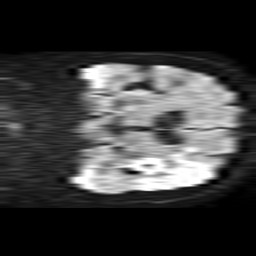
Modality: TRACE
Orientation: coronal
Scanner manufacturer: philips
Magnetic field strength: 1.5 T
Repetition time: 4.6 s
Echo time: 0.08631 s